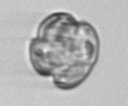
Label: Karenia